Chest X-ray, PA view. Patient: 28 years old, sex M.
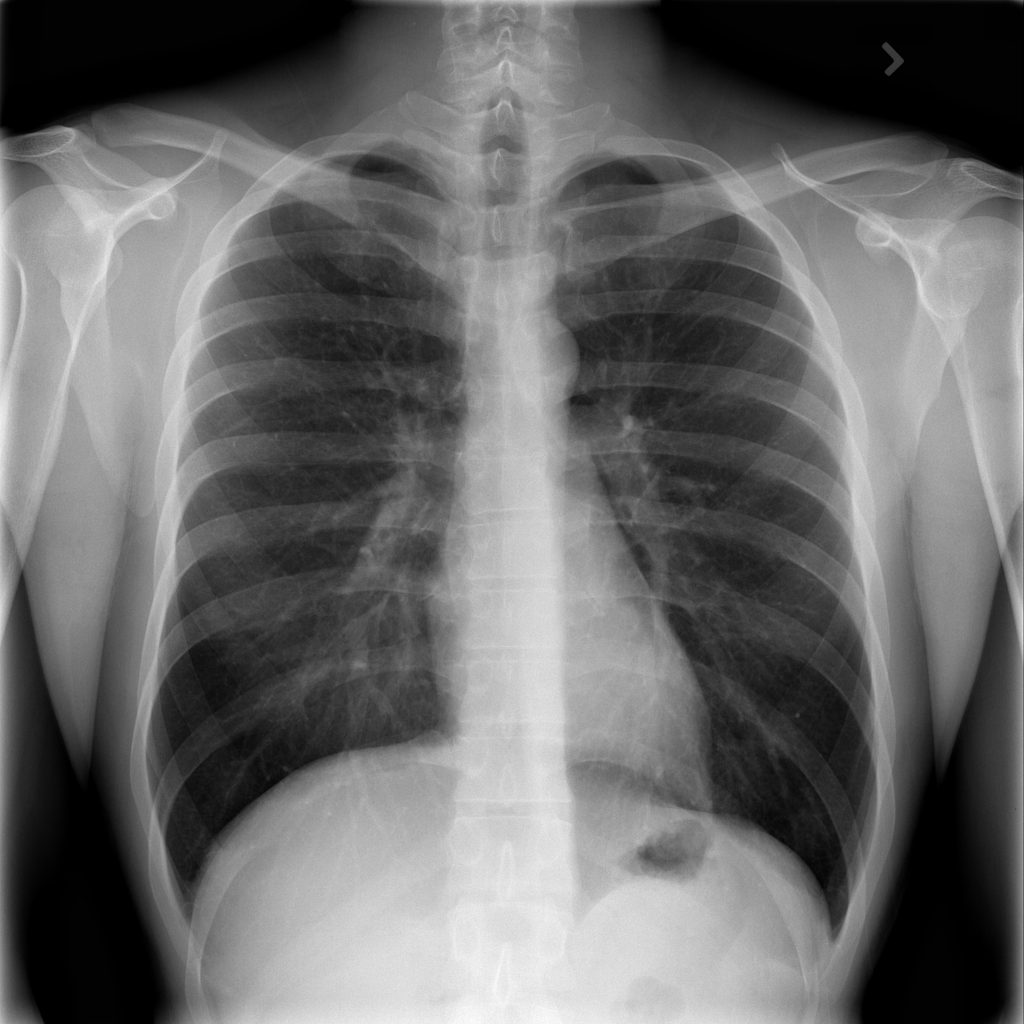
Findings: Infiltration